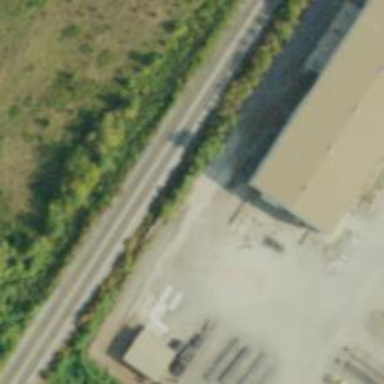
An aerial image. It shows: Steel railway spur for freight services.